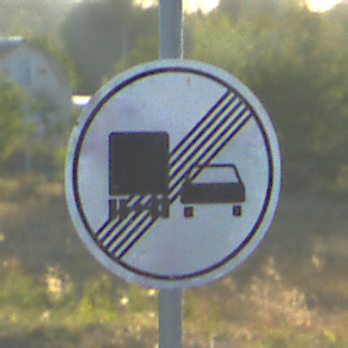
Verkehrszeichen: EndeUeberholverbotKraftfahrzeuge
Umgebung: Outdoor, RoadRail
Tageszeit: SunriseSunset
Wetter: Clear
Licht: Natural
Jahreszeit: NotSpecified
Kontrast: HighContrast